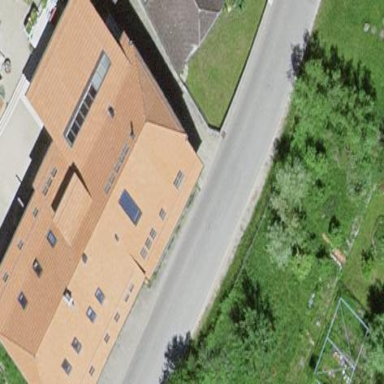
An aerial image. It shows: Farm building.